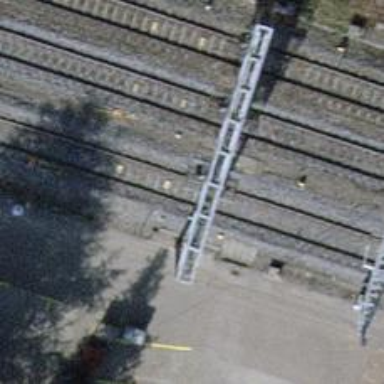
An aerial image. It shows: Railway signal.